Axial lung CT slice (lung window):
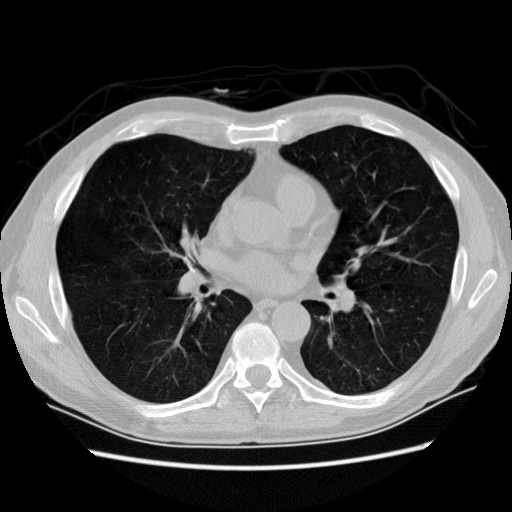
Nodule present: no